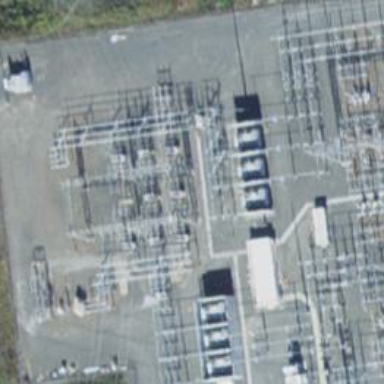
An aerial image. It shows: Switch used for power control.